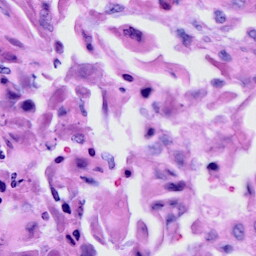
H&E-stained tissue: Cervix